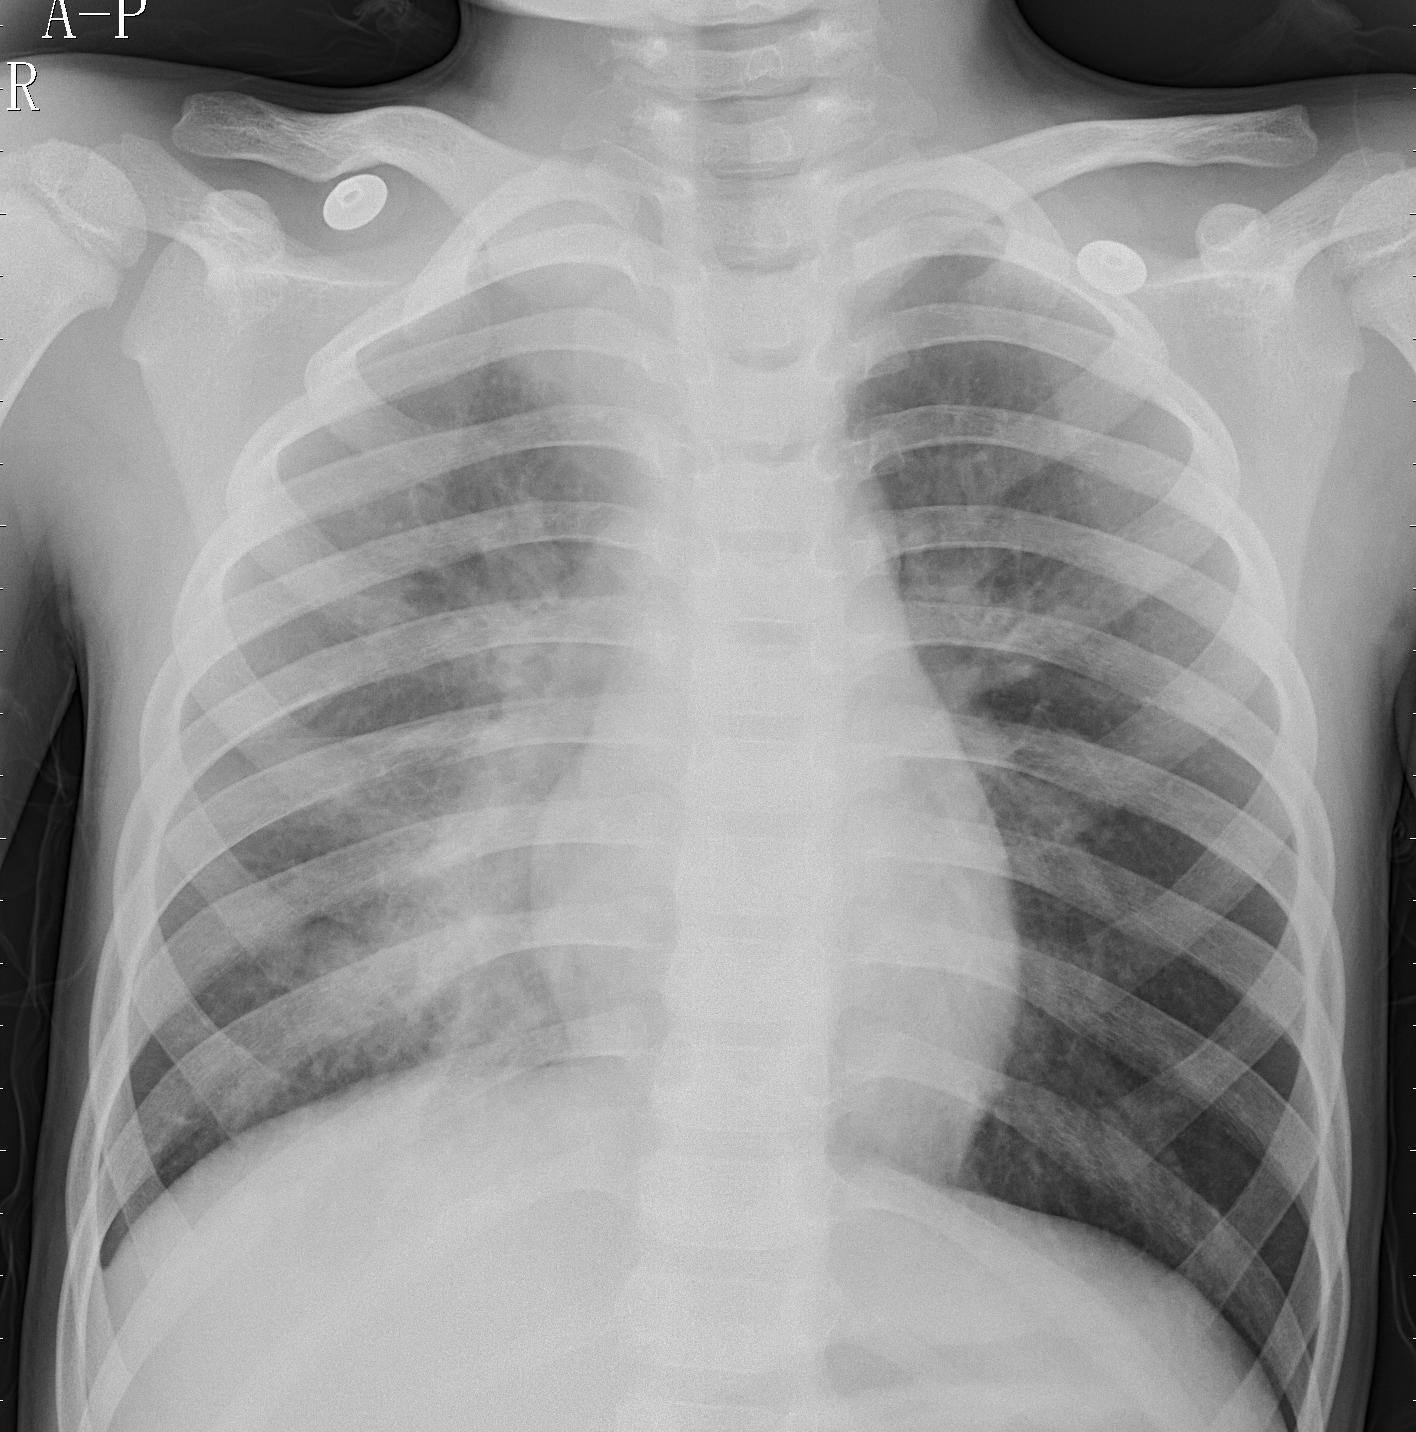
Diagnosis: PNEUMONIA